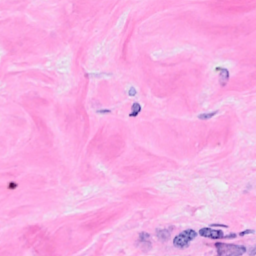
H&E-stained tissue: Breast